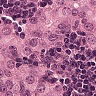
Metastatic tissue present: yes